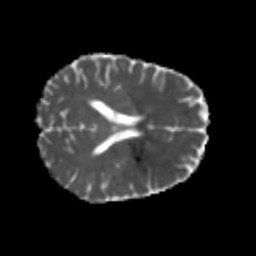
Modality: MD
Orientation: axial
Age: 22
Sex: female
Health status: healthy
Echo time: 0.074 s